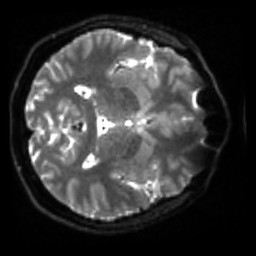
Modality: sbref
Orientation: axial
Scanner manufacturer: siemens
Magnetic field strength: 3 T
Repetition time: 4 s
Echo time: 0.0594 s